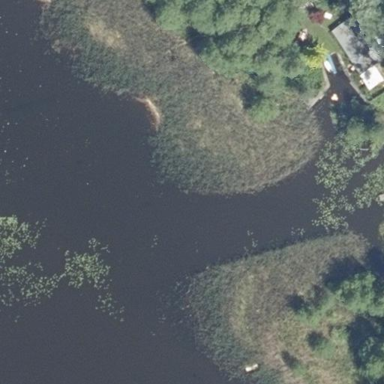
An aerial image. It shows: Reedbed wetland area.